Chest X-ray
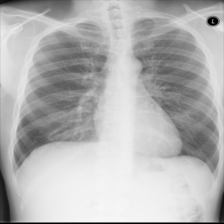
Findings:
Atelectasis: negative
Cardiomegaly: negative
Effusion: negative
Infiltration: negative
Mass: negative
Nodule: negative
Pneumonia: negative
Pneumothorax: negative
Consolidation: negative
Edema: negative
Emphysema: negative
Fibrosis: negative
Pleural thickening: negative
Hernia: negative